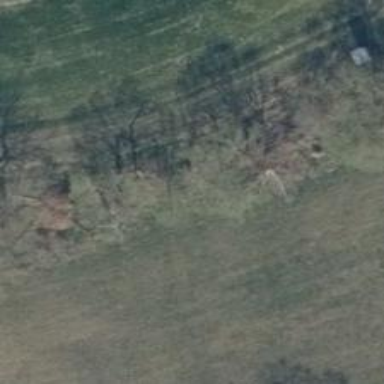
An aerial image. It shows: Row of trees in natural setting.